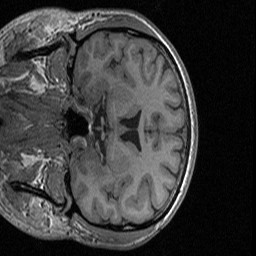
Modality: T1w
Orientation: coronal